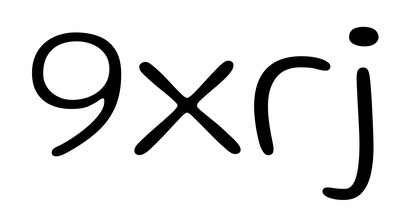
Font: Gluten_ExtraLight